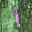
Label: 1